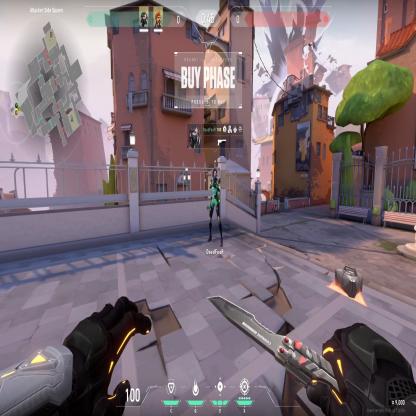
Label: dropped spike ; teammate